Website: walmart
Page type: payment
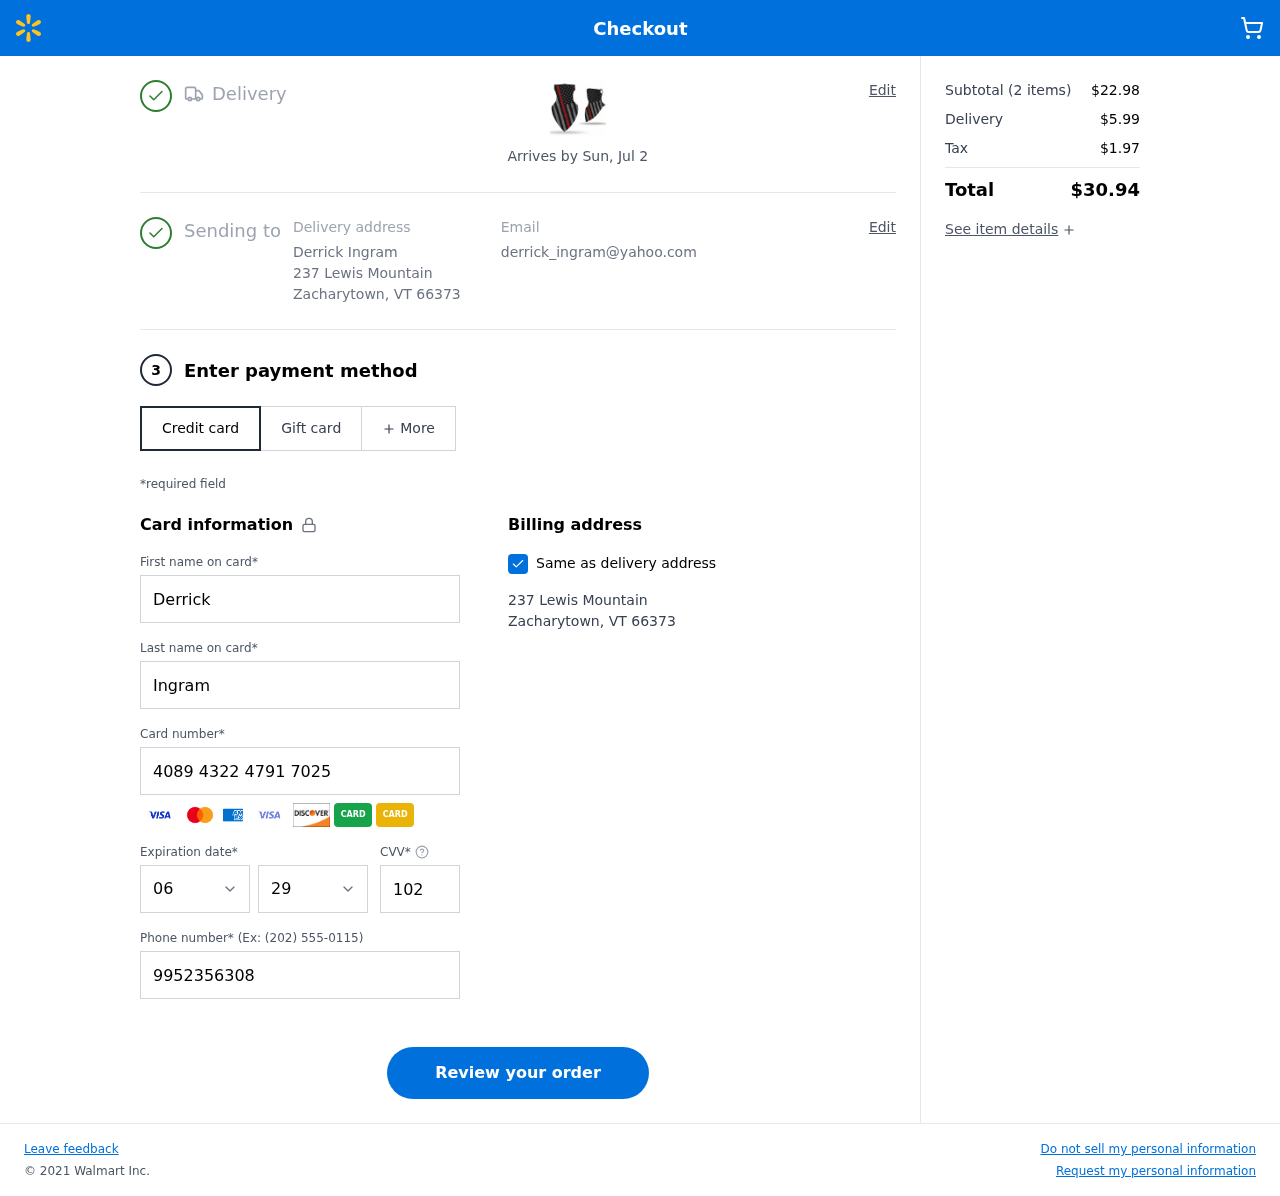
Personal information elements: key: PII_CARD_CVV
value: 102
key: PII_CARD_EXPIRY_MONTH
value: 06
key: PII_CARD_EXPIRY_YEAR
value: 29
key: PII_CARD_NUMBER
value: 4089 4322 4791 7025
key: PII_CITY
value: Zacharytown
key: PII_EMAIL
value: derrick_ingram@yahoo.com
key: PII_FIRSTNAME
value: Derrick
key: PII_FULLNAME
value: Derrick Ingram
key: PII_LASTNAME
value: Ingram
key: PII_PHONE
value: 9952356308
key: PII_POSTCODE
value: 66373
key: PII_STATE_ABBR
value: VT
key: PII_STREET
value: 237 Lewis Mountain
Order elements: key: ORDER_DELIVERY_DATE
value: Arrives by Sun, Jul 2
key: ORDER_NUM_ITEMS
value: (2 items)
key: ORDER_SUBTOTAL
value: $22.98
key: ORDER_SHIPPING_COST
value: $5.99
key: ORDER_TAX
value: $1.97
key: ORDER_TOTAL
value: $30.94